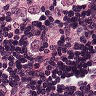
Metastatic tissue present: yes